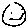
Label: smiley face